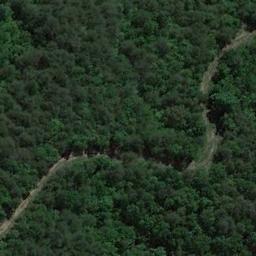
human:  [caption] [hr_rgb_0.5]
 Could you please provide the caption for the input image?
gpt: There is a road goes through the forest .

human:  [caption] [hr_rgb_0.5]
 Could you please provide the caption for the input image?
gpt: A narrow and curved road passes through the dense forest .

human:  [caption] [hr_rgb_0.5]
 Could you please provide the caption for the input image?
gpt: There are some crisscross paths on this land .

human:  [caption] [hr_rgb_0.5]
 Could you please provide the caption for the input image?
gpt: The forest has a lot of dense dark green trees and a road goes through the forest .

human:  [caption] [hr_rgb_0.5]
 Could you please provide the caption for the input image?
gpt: A winding freeway goes through a dense green forest .